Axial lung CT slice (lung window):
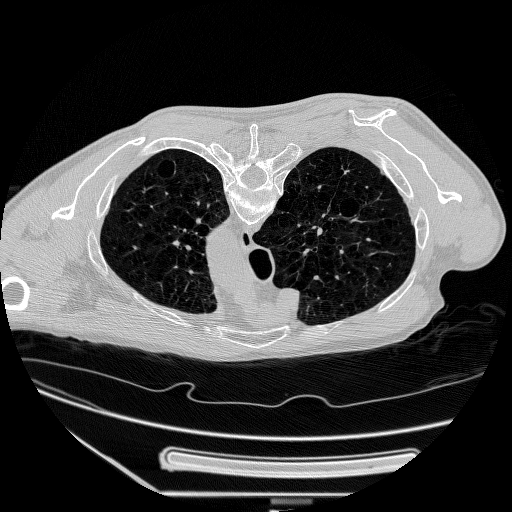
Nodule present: no